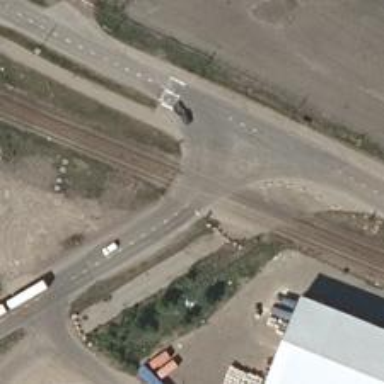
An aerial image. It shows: Level crossing along the railway.